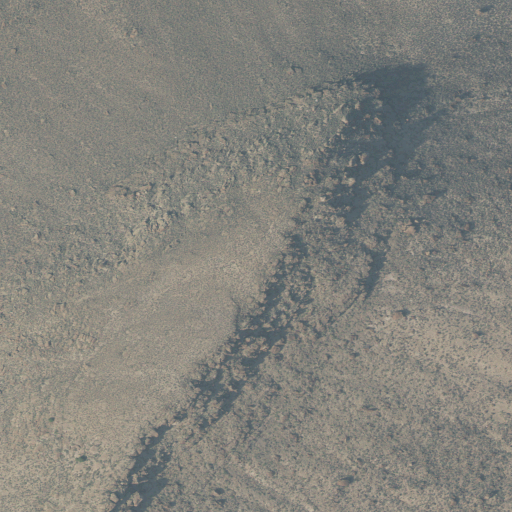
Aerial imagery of mountain in Utah named Table Butte containing only shrub